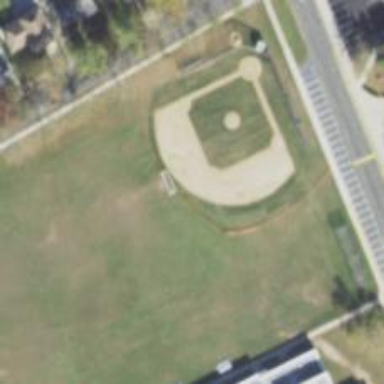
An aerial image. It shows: Baseball pitch for leisure land.